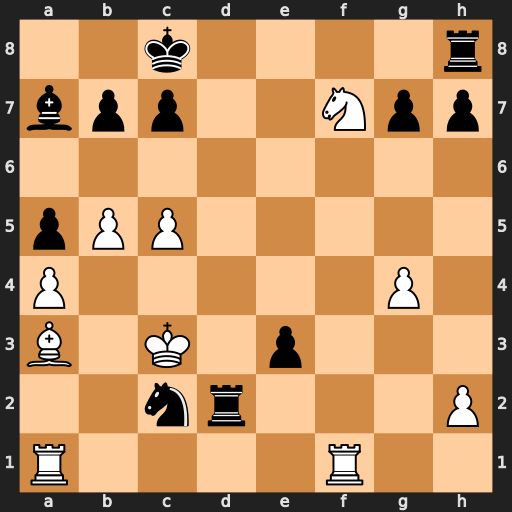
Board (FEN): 2k4r/bpp2Npp/8/pPP5/P5P1/B1K1p3/2nr3P/R4R2
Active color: w
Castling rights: -
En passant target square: -
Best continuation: Nxh8 Nxa1 Rxa1